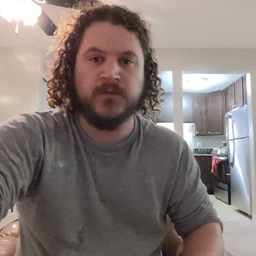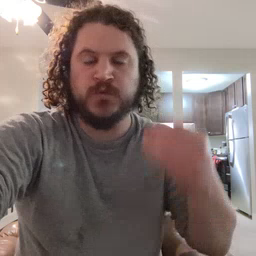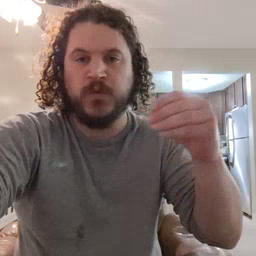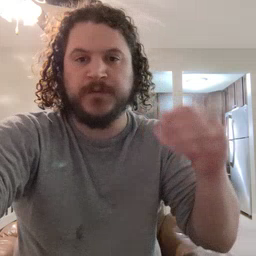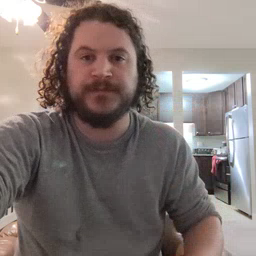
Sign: store